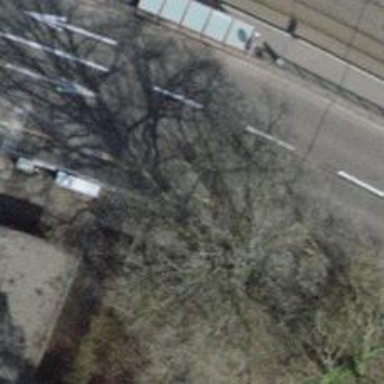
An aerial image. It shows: Asphalt sidewalk path.